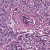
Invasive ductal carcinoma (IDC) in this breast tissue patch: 1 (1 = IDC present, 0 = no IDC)